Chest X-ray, AP view. Patient: 67 years old, sex F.
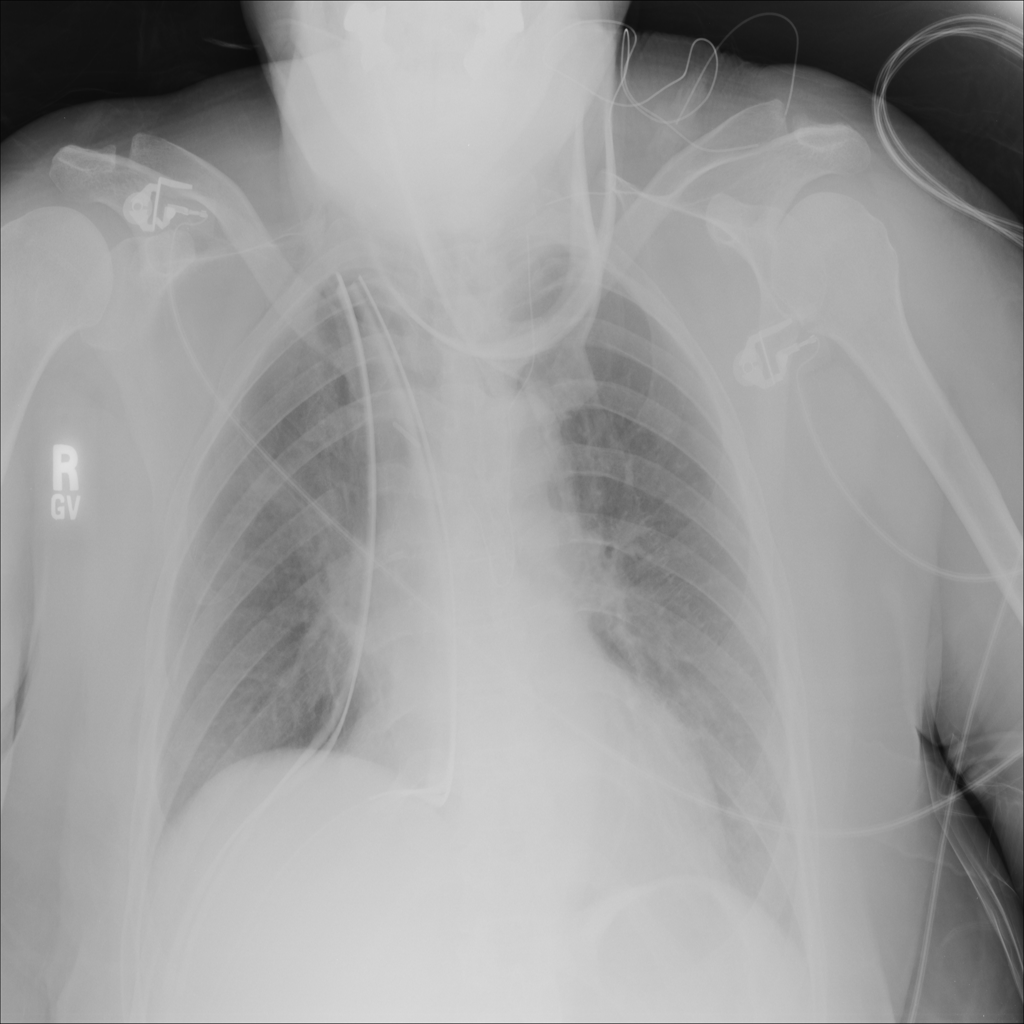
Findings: No Finding